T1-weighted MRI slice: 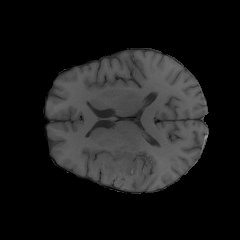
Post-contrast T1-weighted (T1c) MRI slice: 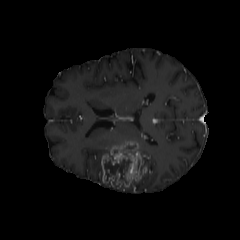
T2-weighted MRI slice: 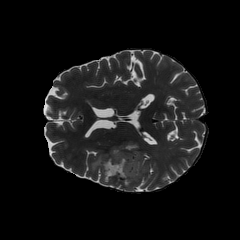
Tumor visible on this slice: yes